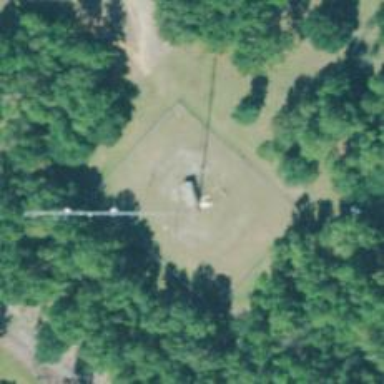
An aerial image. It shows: Mast structure.